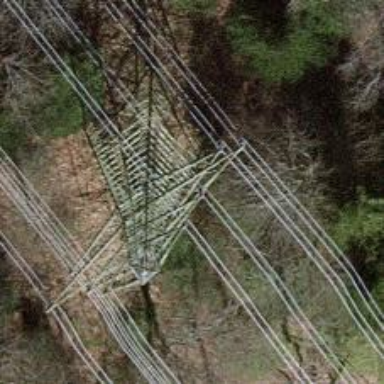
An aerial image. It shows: Lattice structure tower used for power distribution.